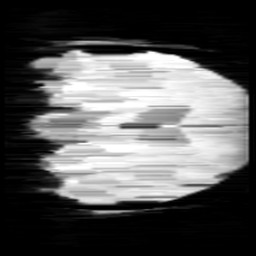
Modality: minIP
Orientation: coronal
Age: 12
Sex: female
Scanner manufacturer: siemens
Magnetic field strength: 3 T
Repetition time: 0.027 s
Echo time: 0.02 s